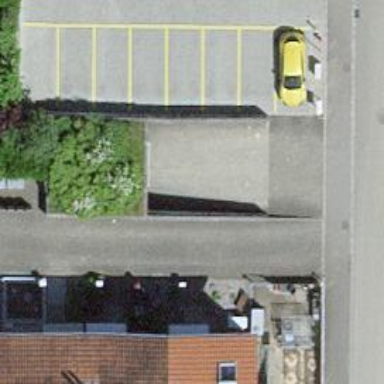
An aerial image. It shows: Parking entrance.